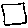
Label: square